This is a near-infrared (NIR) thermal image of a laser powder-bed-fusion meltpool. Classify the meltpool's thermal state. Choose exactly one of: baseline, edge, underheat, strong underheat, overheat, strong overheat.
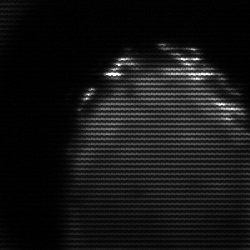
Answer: edge